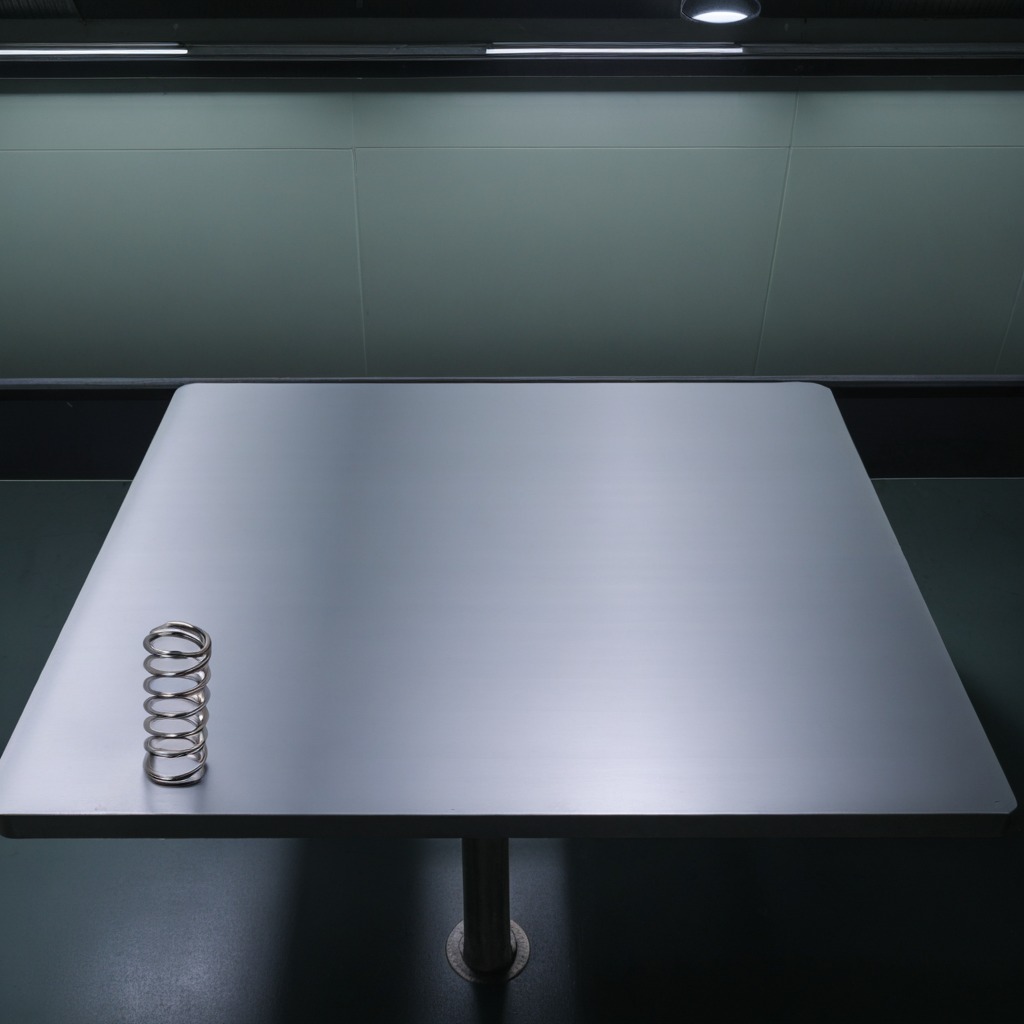
A coiled metal spring is lying on a clean empty table in a railway signal maintenance room lit by harsh overhead fluorescents.